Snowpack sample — Snodgrass Mountain, Crested Butte, Colorado (2/4/25, 12:06 PM MST)
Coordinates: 38.923, -106.968
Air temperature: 35 °F
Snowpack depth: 80 cm
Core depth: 30 cm
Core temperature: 35.6 °F
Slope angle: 14°, slope face: 78°
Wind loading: low
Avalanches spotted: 0
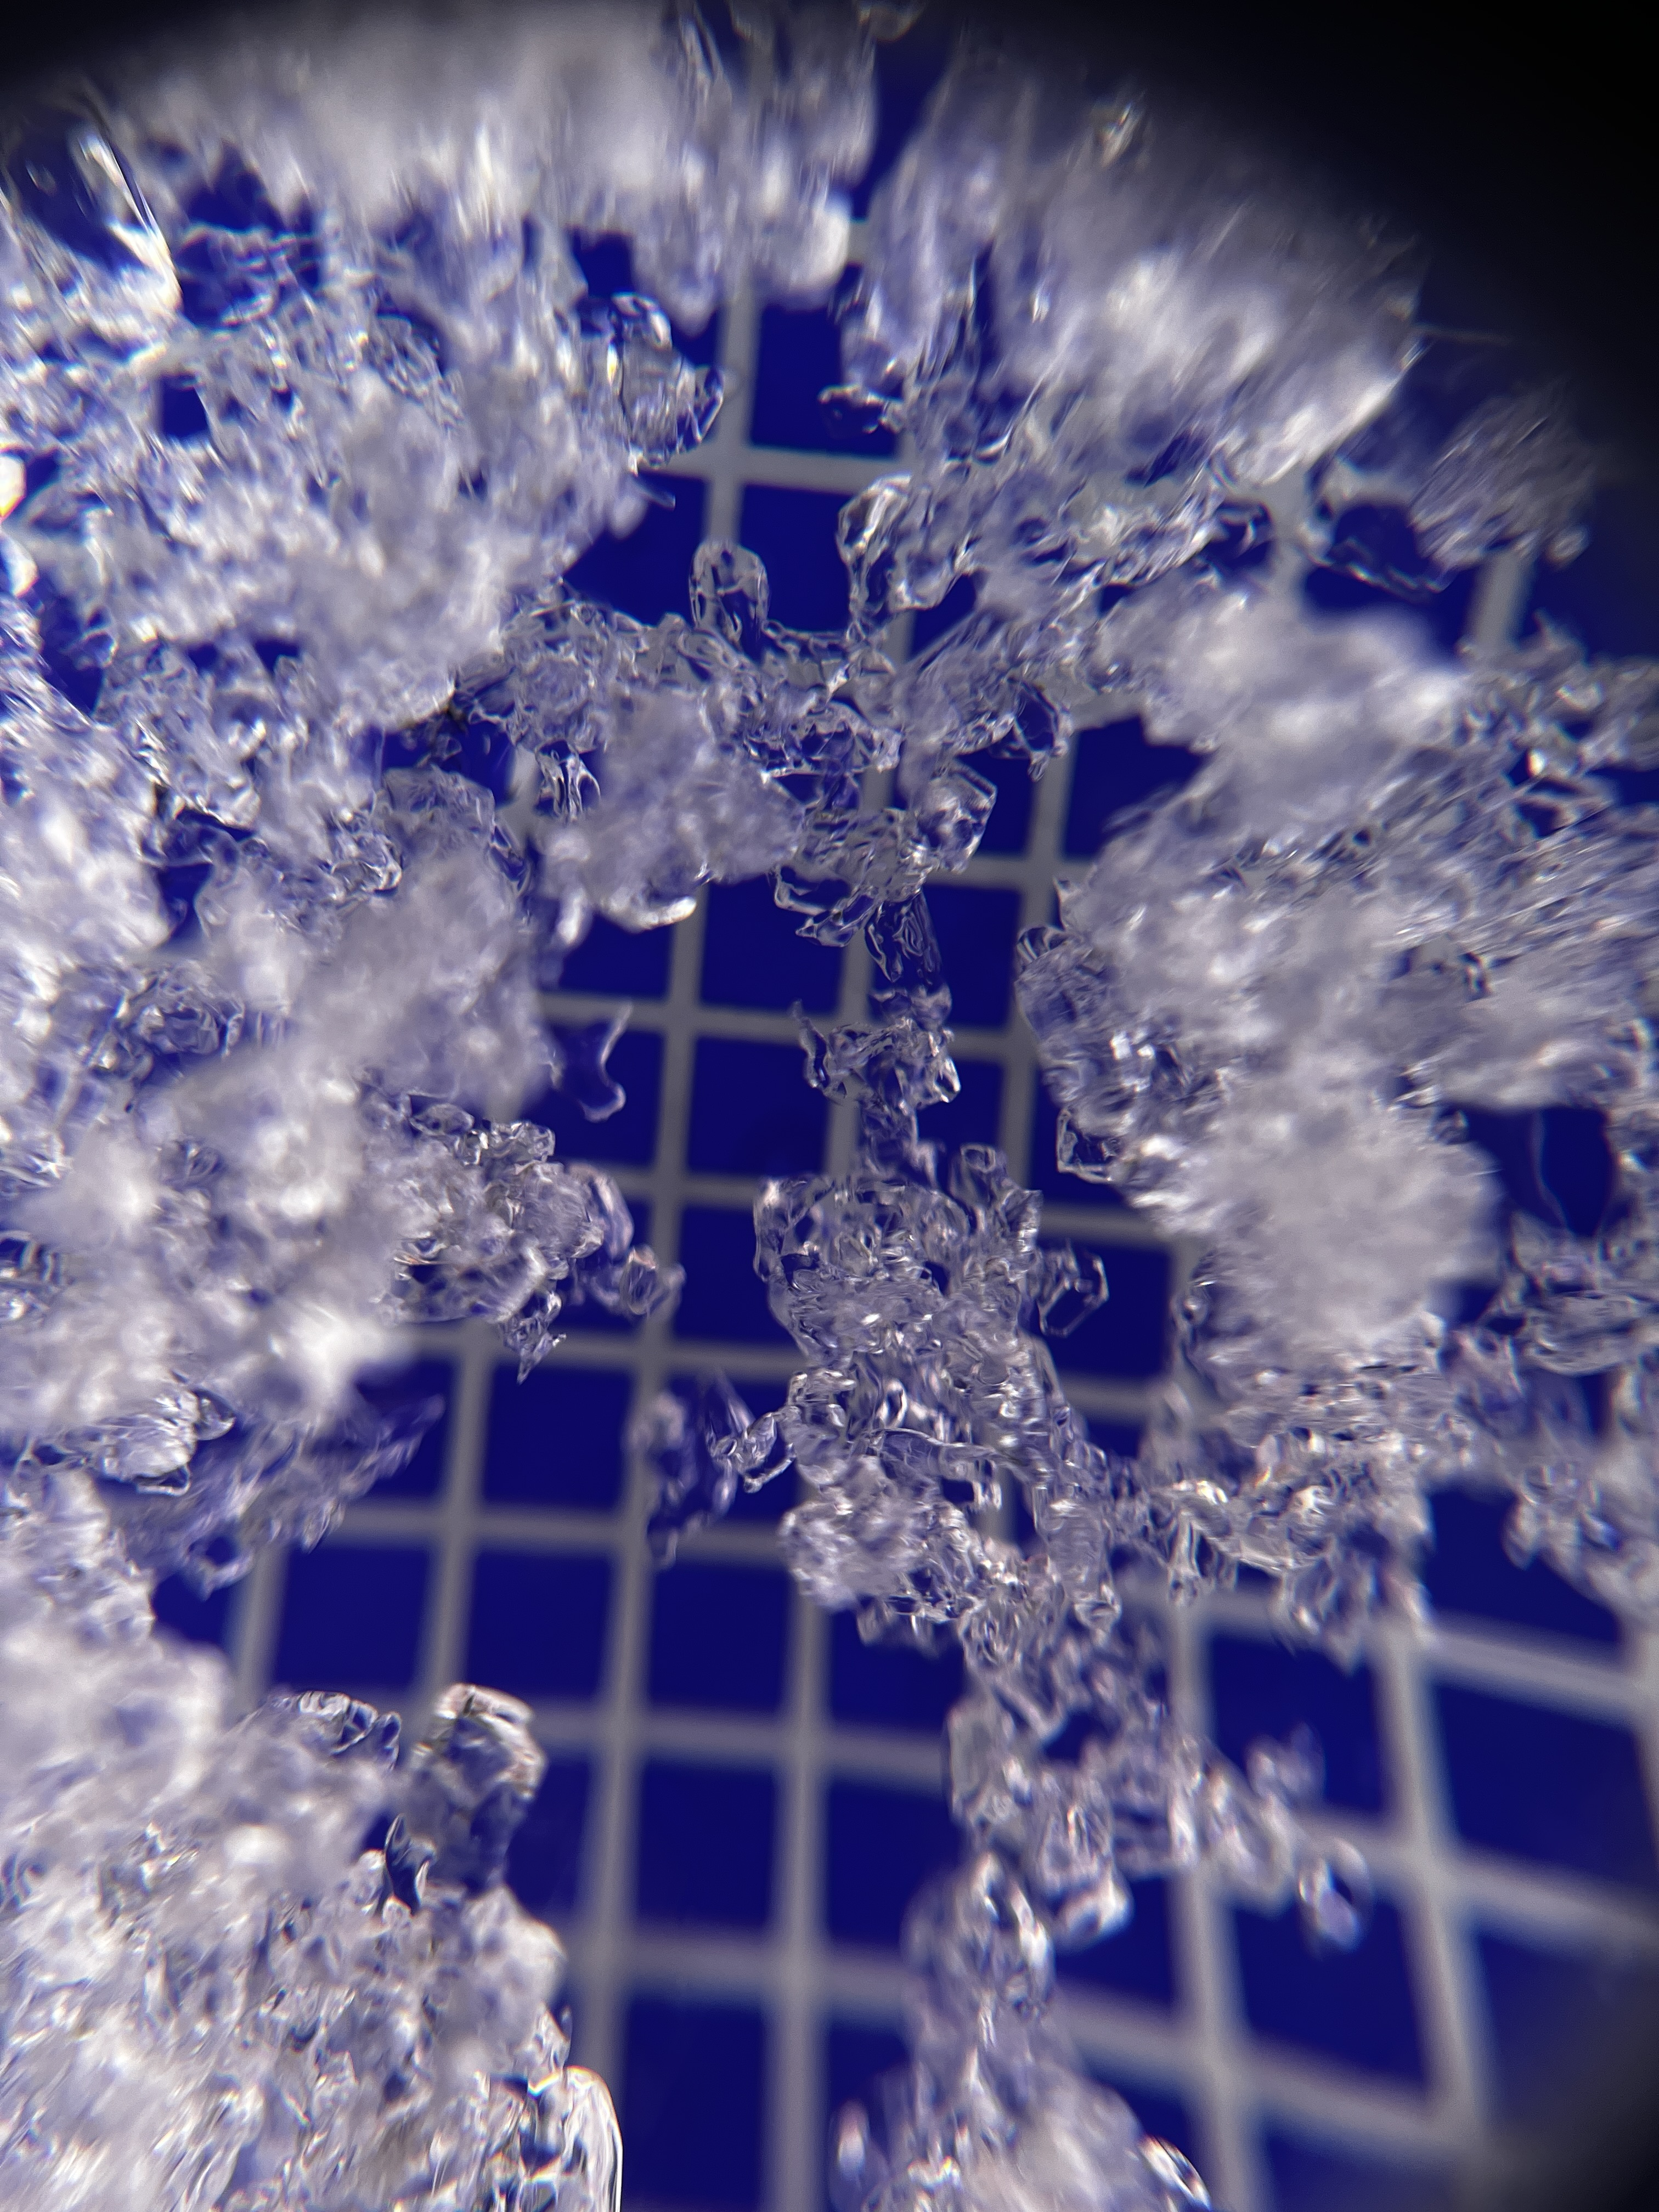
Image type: magnified_profile
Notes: No avalanches nearby, unusually warm weather for the last month reported by residents, Collected 25 yards from treeline